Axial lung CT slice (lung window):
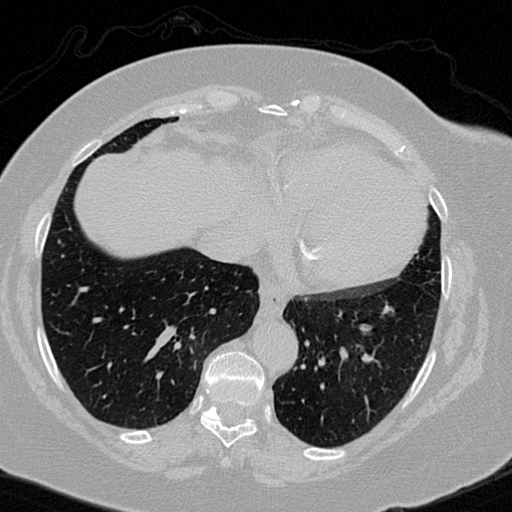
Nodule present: no